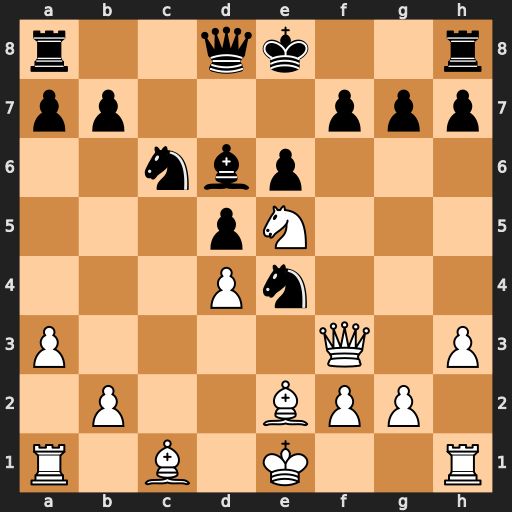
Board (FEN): r2qk2r/pp3ppp/2nbp3/3pN3/3Pn3/P4Q1P/1P2BPP1/R1B1K2R
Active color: w
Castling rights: KQkq
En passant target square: -
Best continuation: Qxf7#